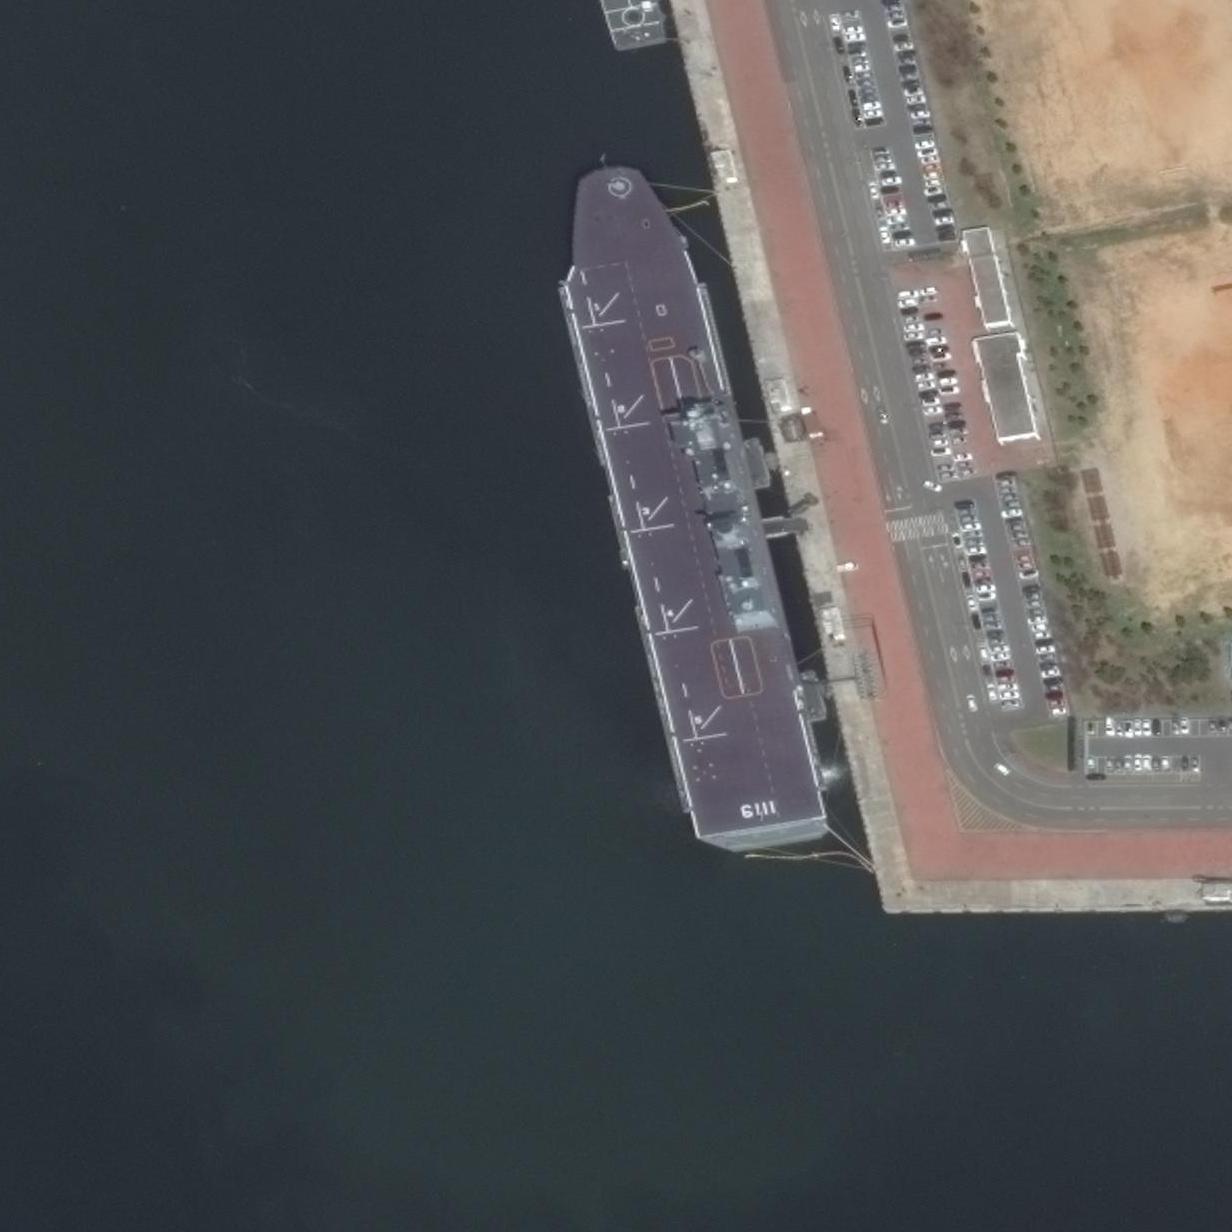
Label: assault